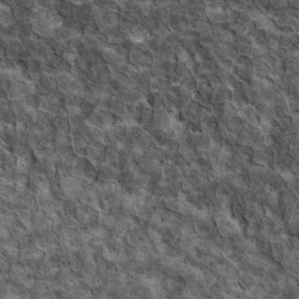
Label: non_frost